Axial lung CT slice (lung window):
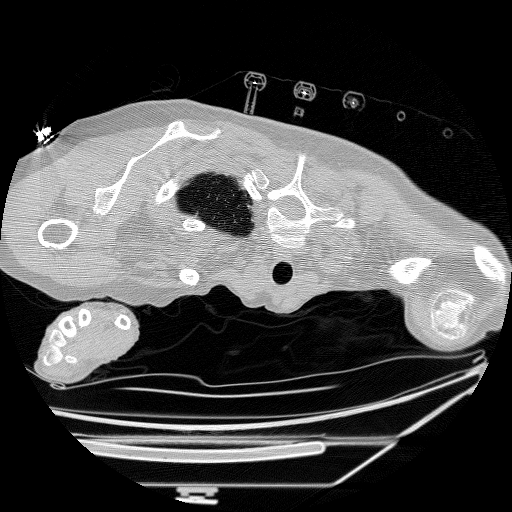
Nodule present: no